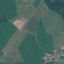
Label: Pasture